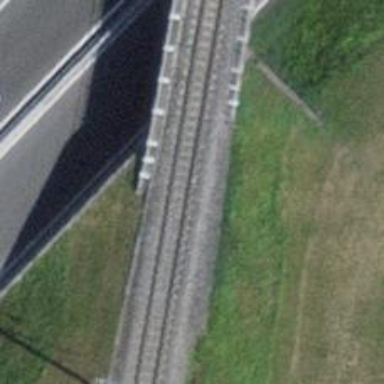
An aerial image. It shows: Narrow-gauge railway track with one electrified contact line.